Field crop: maize
Growth stage: 2
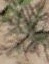
Species: salsola